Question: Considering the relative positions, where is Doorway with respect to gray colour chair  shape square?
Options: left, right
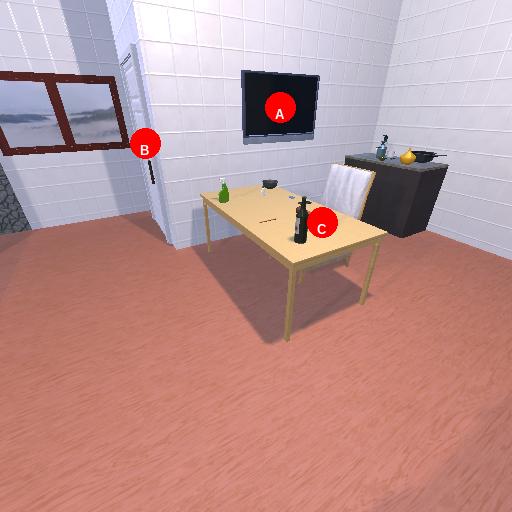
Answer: left